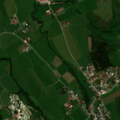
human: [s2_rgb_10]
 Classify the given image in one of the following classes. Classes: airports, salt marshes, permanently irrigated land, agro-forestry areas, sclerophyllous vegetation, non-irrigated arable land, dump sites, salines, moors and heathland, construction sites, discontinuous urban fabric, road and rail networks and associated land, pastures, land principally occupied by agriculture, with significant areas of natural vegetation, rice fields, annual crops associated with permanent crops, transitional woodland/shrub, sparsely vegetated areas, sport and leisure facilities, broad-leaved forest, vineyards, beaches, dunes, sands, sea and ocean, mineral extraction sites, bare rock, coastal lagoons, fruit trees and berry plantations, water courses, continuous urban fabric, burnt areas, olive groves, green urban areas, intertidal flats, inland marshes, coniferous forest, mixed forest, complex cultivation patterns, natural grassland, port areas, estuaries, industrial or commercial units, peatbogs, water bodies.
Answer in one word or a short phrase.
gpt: discontinuous urban fabric, pastures, mixed forest